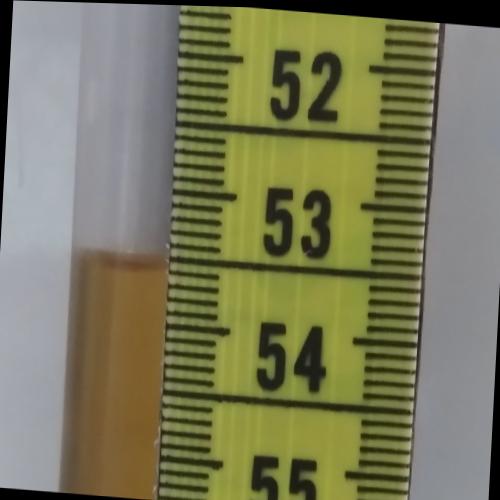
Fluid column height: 53.6 cm